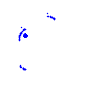
Particle: pion